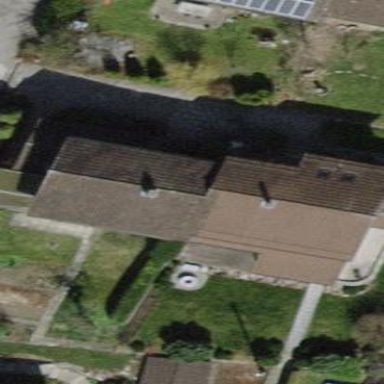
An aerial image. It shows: Building with tile roof.